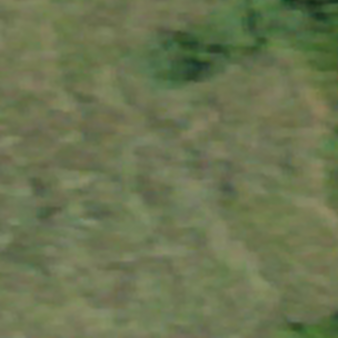
Label: other